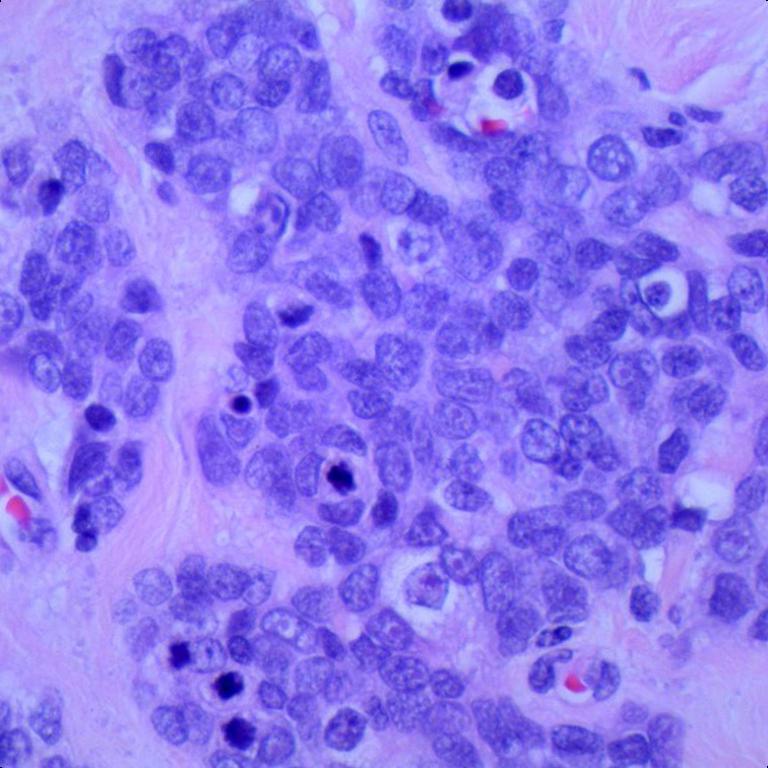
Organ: lung
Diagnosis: squamous carcinomas